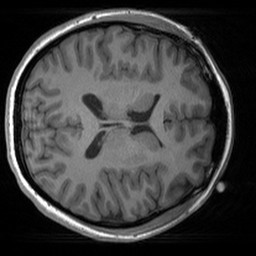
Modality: T1w
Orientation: axial
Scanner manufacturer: siemens
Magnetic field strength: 3 T
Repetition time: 1.54 s
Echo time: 0.00234 s